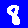
Digit: 8